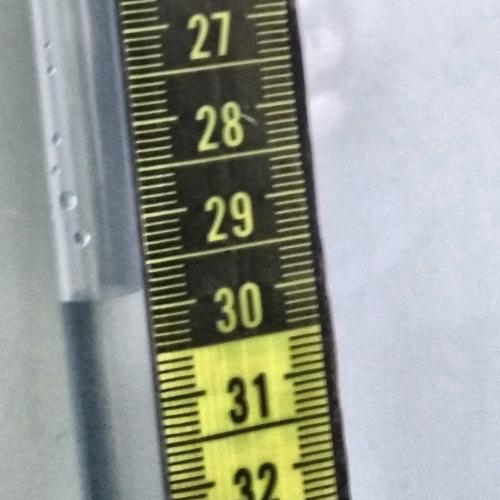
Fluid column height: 29.8 cm